Field crop: maize
Growth stage: 1
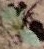
Species: datura